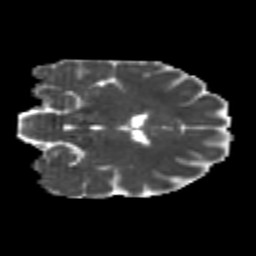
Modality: MD
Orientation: coronal
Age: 26
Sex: female
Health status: healthy
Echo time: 0.074 s